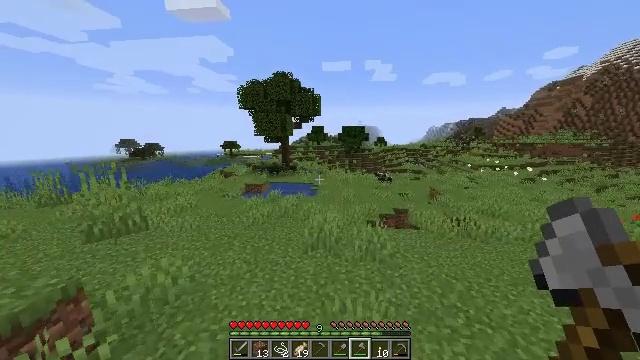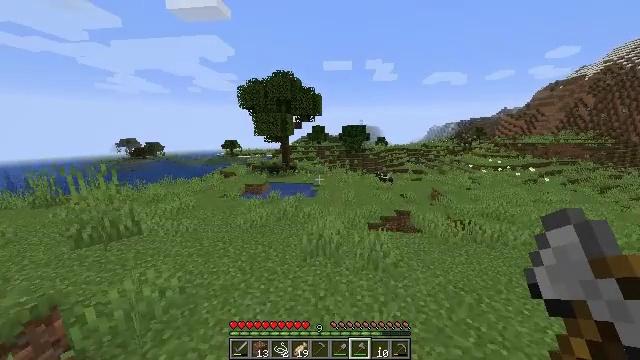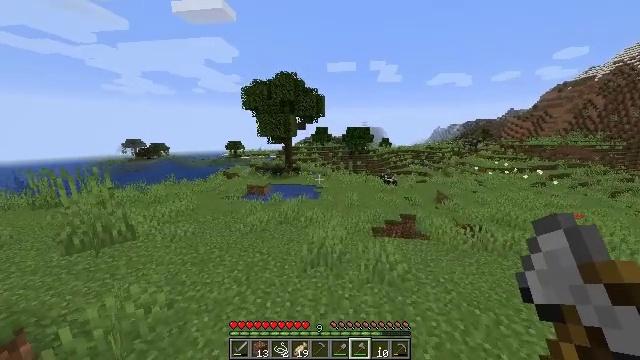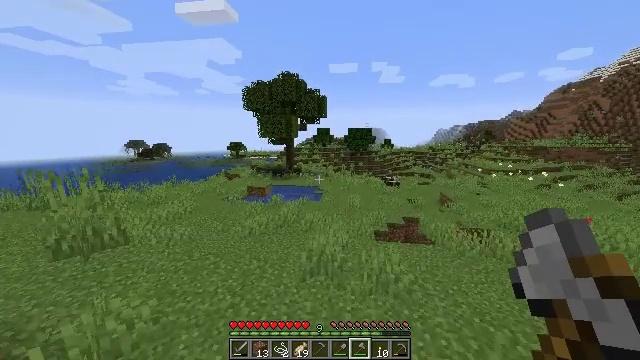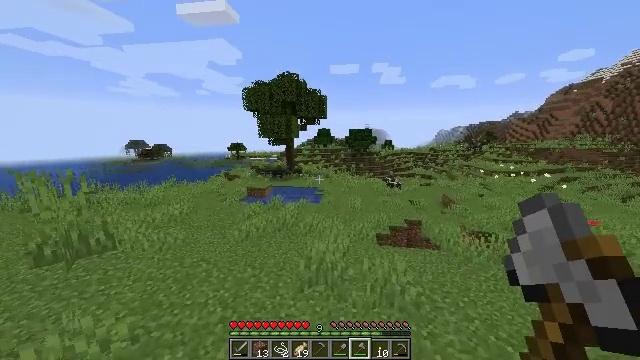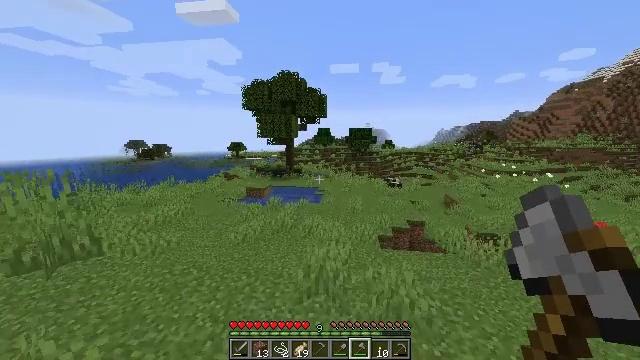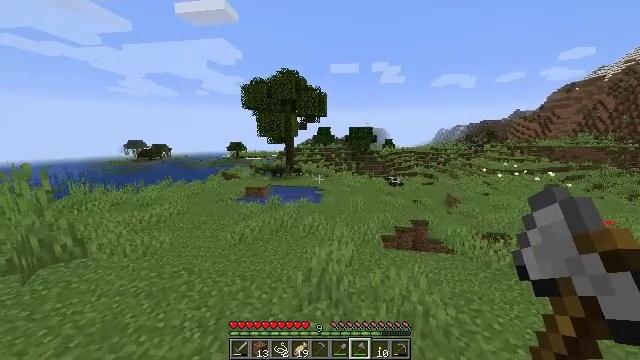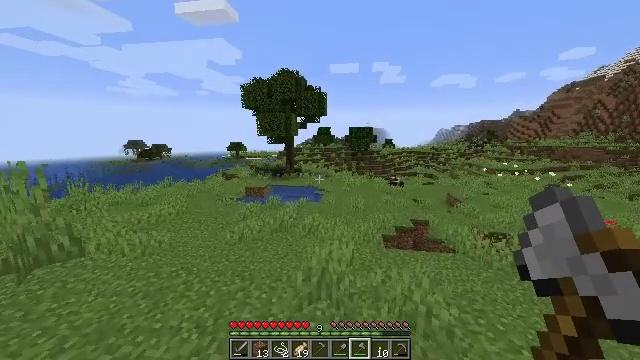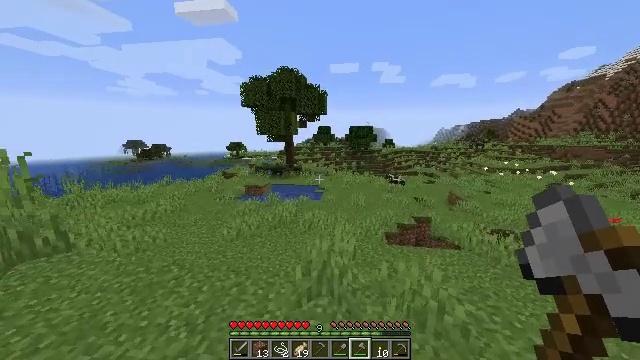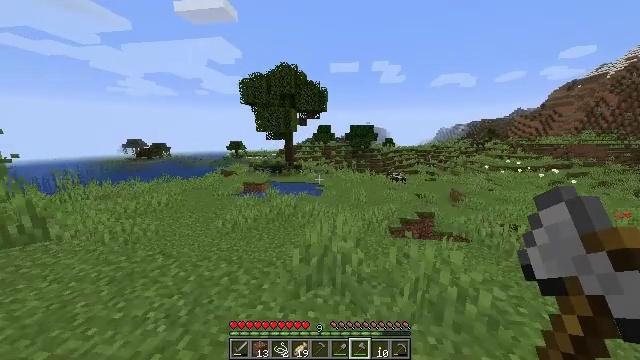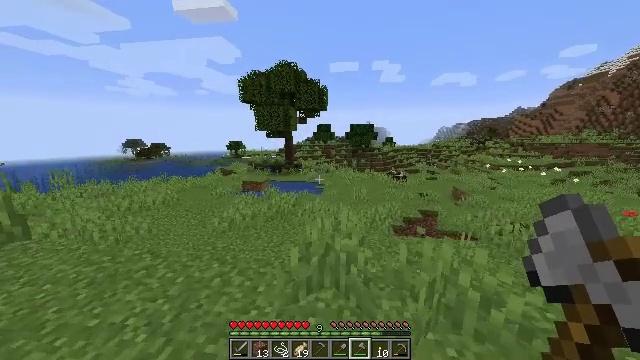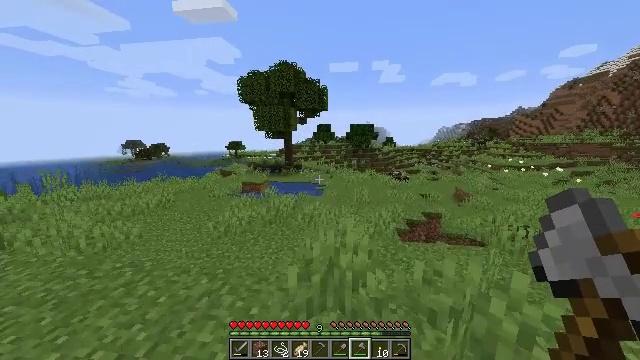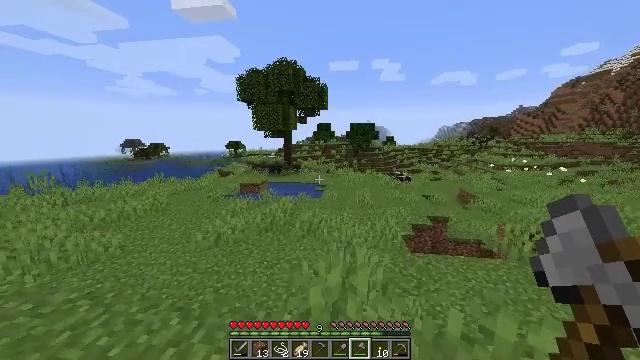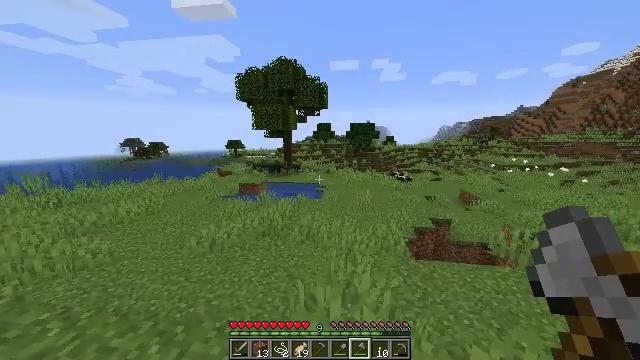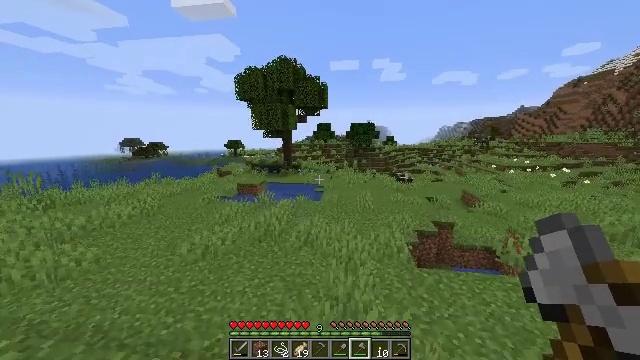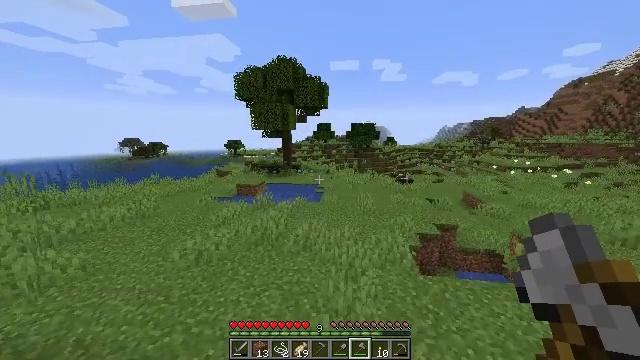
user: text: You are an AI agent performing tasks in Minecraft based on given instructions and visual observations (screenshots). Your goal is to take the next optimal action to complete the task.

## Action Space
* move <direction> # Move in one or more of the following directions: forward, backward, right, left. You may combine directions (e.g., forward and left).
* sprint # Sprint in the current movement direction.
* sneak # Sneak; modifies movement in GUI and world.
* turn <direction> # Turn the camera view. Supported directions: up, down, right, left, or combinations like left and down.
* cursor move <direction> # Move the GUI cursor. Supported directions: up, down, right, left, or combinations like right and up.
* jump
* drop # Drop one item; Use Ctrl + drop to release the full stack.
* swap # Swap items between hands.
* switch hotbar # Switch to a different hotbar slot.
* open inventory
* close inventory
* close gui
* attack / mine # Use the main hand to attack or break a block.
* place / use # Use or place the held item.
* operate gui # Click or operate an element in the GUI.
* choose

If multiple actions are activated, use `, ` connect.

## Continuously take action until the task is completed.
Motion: motion action
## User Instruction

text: Break oak leaves from the trees.
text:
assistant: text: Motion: move forward
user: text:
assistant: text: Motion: move forward
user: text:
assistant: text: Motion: move forward
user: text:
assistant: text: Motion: move forward
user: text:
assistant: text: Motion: move forward
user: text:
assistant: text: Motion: move forward
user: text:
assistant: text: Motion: move forward
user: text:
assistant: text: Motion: move forward
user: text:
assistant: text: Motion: move forward
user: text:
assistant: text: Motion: move forward
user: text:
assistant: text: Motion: move forward
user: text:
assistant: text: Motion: move forward
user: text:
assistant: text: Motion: move forward
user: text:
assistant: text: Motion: move forward
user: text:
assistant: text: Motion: move forward
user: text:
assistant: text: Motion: move forward
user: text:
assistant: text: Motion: move forward
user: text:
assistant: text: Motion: move forward
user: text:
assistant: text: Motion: move forward
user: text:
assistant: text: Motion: move forward
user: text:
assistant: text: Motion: move forward
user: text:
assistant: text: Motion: move forward
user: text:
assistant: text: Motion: move forward
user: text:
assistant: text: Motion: move forward
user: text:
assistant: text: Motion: move forward
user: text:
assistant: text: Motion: move forward
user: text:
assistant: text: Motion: move forward
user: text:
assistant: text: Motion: move forward
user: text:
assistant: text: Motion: move forward
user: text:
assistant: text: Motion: move forward